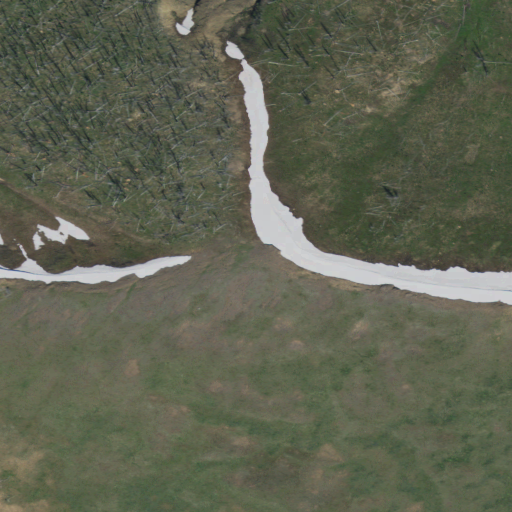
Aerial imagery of mountain in Wyoming named Cache Mountain containing shrub and grassland